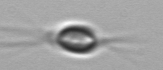
Label: Chrysochromulina